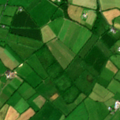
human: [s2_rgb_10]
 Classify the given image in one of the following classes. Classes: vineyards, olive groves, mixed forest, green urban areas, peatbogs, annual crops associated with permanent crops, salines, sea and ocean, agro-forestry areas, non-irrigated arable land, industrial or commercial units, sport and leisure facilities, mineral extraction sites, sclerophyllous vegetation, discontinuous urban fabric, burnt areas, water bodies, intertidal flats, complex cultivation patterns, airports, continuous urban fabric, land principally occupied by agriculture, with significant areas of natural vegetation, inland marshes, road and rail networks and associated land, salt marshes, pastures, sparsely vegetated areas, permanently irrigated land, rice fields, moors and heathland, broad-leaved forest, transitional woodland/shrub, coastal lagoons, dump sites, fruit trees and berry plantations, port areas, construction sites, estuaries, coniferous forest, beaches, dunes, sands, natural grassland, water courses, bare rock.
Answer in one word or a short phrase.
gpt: pastures